Question: Why am I getting the error Error in query: Invalid JSON string when attempting to create a chart from a spreadsheet using the Google example script from their documentation <URL>?
I can't figure it out. The only thing that I changed is the spreadsheet URL. The rest is directly from the documentation example. I provided all of my code below. Any help you guys could give would be greatly appreciated.
Thanks,
Brandon
'''
function doGet() {
return HtmlService.createTemplateFromFile('index')
.evaluate()
.setSandboxMode(HtmlService.SandboxMode.NATIVE);
};
function include(filename) {
return HtmlService.createHtmlOutputFromFile(filename).getContent();
};
'''
'''
<html>
<head>
<!--Load the AJAX API-->
<script type="text/javascript" src="https://www.google.com/jsapi"></script>
<script type="text/javascript">
// Load the Visualization API and the controls package.
google.load("visualization", '1', {packages:['corechart']});
google.setOnLoadCallback(drawChart);
function drawChart() {
var query = new google.visualization.Query(
'https://docs.google.com/a/sleschool.org/spreadsheets/d/1TRcHxsLuunRUPgn-i-h3OcVvh0TNp_VhJrNBI3ulMlA/edit#gid=0');
query.send(handleQueryResponse);
}
function handleQueryResponse(response) {
if (response.isError()) {
alert('Error in query: ' + response.getMessage() + ' ' + response.getDetailedMessage());
return;
}
var data = response.getDataTable();
var chart = new google.visualization.ColumnChart(document.getElementById('columnchart'));
chart.draw(data, { legend: { position: 'none' } });
}
</script>
<title>Data from a Spreadsheet</title>
</head>
<body>
<span id='columnchart'></span>
</body>
</html>
'''
'''
<div id="EntireSite">
<div>
<?!= include('Chart'); ?>
</div>
'''

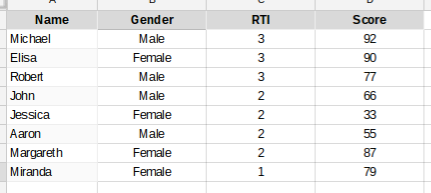
Answer: The line 'HtmlService.SandboxMode.NATIVE' change it to 'HtmlService.SandboxMode.IFRAME' that way it worked for me to run the code of the documentation you added.